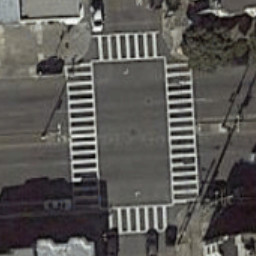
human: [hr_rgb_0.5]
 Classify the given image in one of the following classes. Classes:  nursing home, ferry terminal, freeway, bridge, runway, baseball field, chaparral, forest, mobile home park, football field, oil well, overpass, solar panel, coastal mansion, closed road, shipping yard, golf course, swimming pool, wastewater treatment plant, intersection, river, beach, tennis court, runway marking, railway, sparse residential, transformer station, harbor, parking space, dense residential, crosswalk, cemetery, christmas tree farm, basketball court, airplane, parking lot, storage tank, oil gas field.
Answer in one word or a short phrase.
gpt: crosswalk